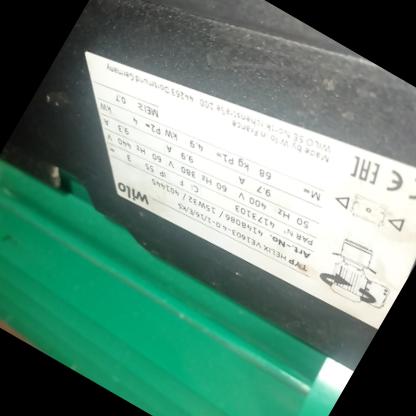
Klasa: tabliczka-znamionowa